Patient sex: M
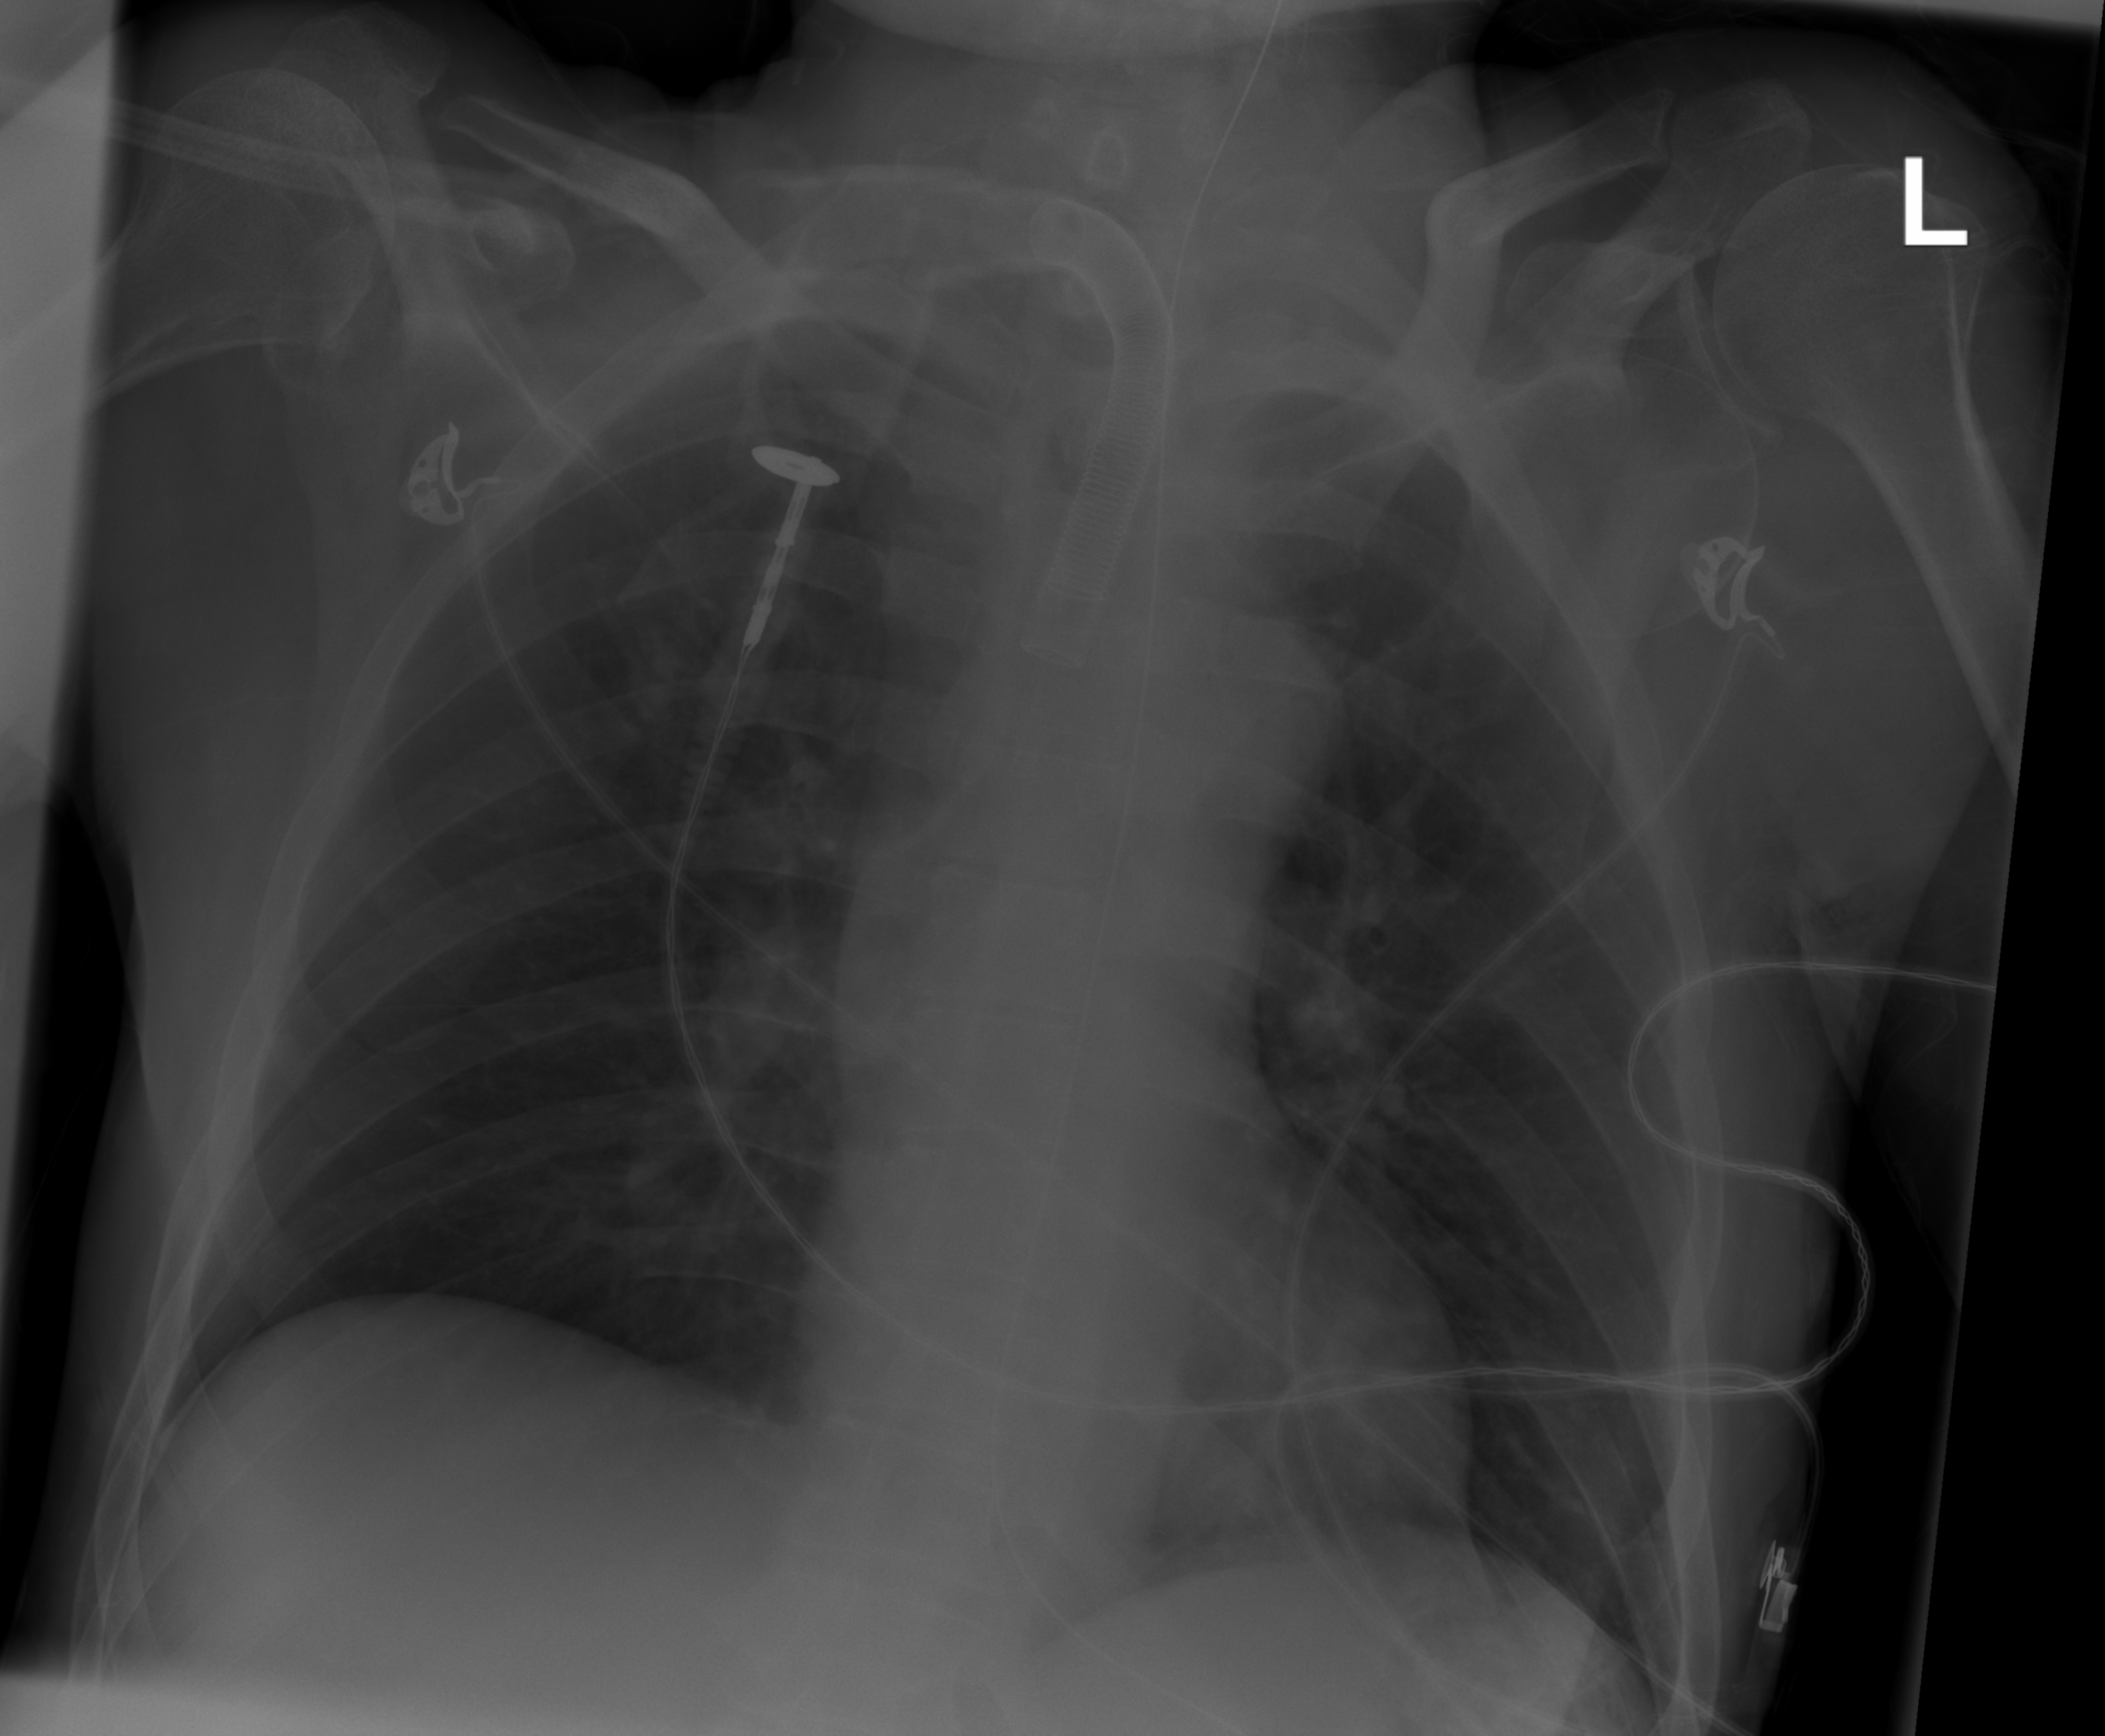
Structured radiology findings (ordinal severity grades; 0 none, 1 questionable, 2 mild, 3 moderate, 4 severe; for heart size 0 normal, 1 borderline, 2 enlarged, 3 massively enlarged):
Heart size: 0
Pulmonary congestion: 0
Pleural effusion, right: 0
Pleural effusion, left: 0
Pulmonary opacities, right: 2
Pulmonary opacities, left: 0
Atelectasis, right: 0
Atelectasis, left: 0